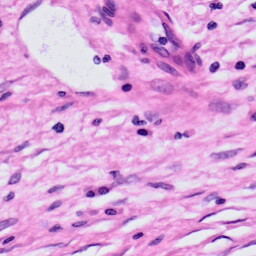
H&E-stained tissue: Skin